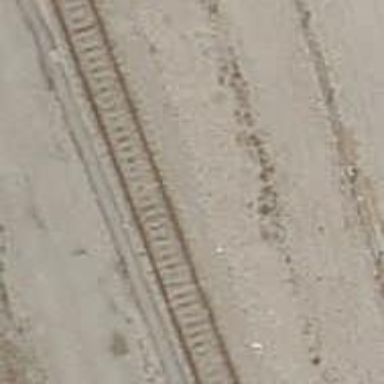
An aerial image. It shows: Railway yard with electrified contact lines.